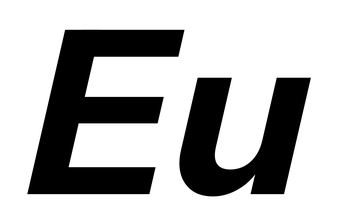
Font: InstrumentSans-Italic_Bold_Italic